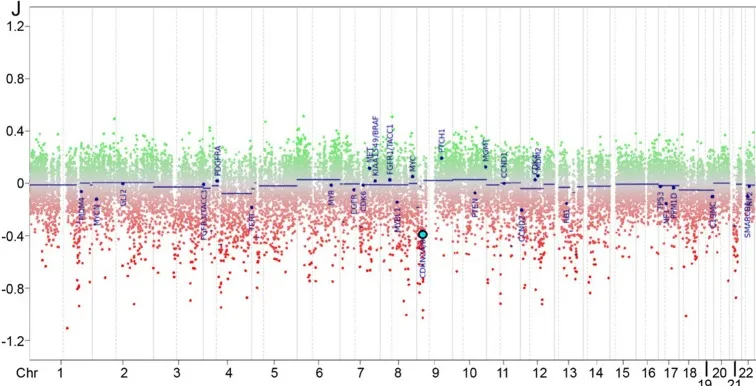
Histopathological analysis and copy number variation (CNV) profile. (J) The CNV profile of the tumor was generated based on DNA methylation analysis by microarray for 850,000 CpG sites (Infinium MethylationEPIC/ 850k analysis). No chromosomal losses or gains were observed.
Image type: electrography (ekg)